Question: I want to convert an .avi with alpha channel into a .gif.
Firstly, I use
'''
ffmpeg -i source.avi -vf scale=720👎flags=lanczos,fps=10 frames/ffout%03d.png
'''
to convert .avi to sequence of .png's with aplha channel.
Then, I use
'''
gm convert -loop 0 frames/ffout*.png output.gif
'''
to collect a .gif.
But it seems that pixels of the output.gif just get stuck when something opaque is rendered on top of the transparent areas.

As you can see the hearts and explosions do not get derendered.
P.S.
FFMPEG output (collection on .png's) is fine.
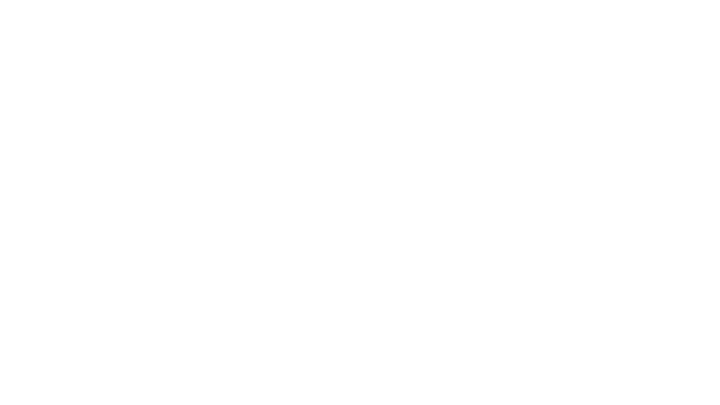
Answer: I do not use Graphicsmagick but your has image '0' (no animation). You should use '2' (clear with background) or '3' (restore previous image) both works for your . The disposal is present in gfx extension of each frame in the 'Packed' value.
So if you can try to configure encoder to use 'disposal = 2' or '3' or write script that direct stream copy your and change the 'Packed' value of gfx extension chunk frame by frame. Similar to this:
- <URL>
If you need help with the script then take a look at:
- <URL>
When I tried this ( script) on your using disposal '2' I got this result:
<URL>
The disposal is changed in like this:
'''
struct __gfxext
{
BYTE Introducer; /* Extension Introducer (always 21h) */
BYTE Label; /* Graphic Control Label (always F9h) */
BYTE BlockSize; /* Size of remaining fields (always 04h) */
BYTE Packed; /* Method of graphics disposal to use */
WORD DelayTime; /* Hundredths of seconds to wait */
BYTE ColorIndex; /* Transparent Color Index */
BYTE Terminator; /* Block Terminator (always 0) */
__gfxext(){}; __gfxext(__gfxext& a){ *this=a; }; ~__gfxext(){}; __gfxext* operator = (const __gfxext *a) { *this=*a; return this; }; /*__gfxext* operator = (const __gfxext &a) { ...copy... return this; };*/
};
__gfxext p;
p.Packed&=255-(7<<2); // clear old disposal and leave the rest as is
p.Packed|= 2<<2; // set new disposal=2 (the first 2 is disposal , the <<2 just shifts it to the correct position in Packed)
'''
It is a good idea to leave other bits of 'Packed' as are because no one knows what could be encoded in there in time ...